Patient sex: F
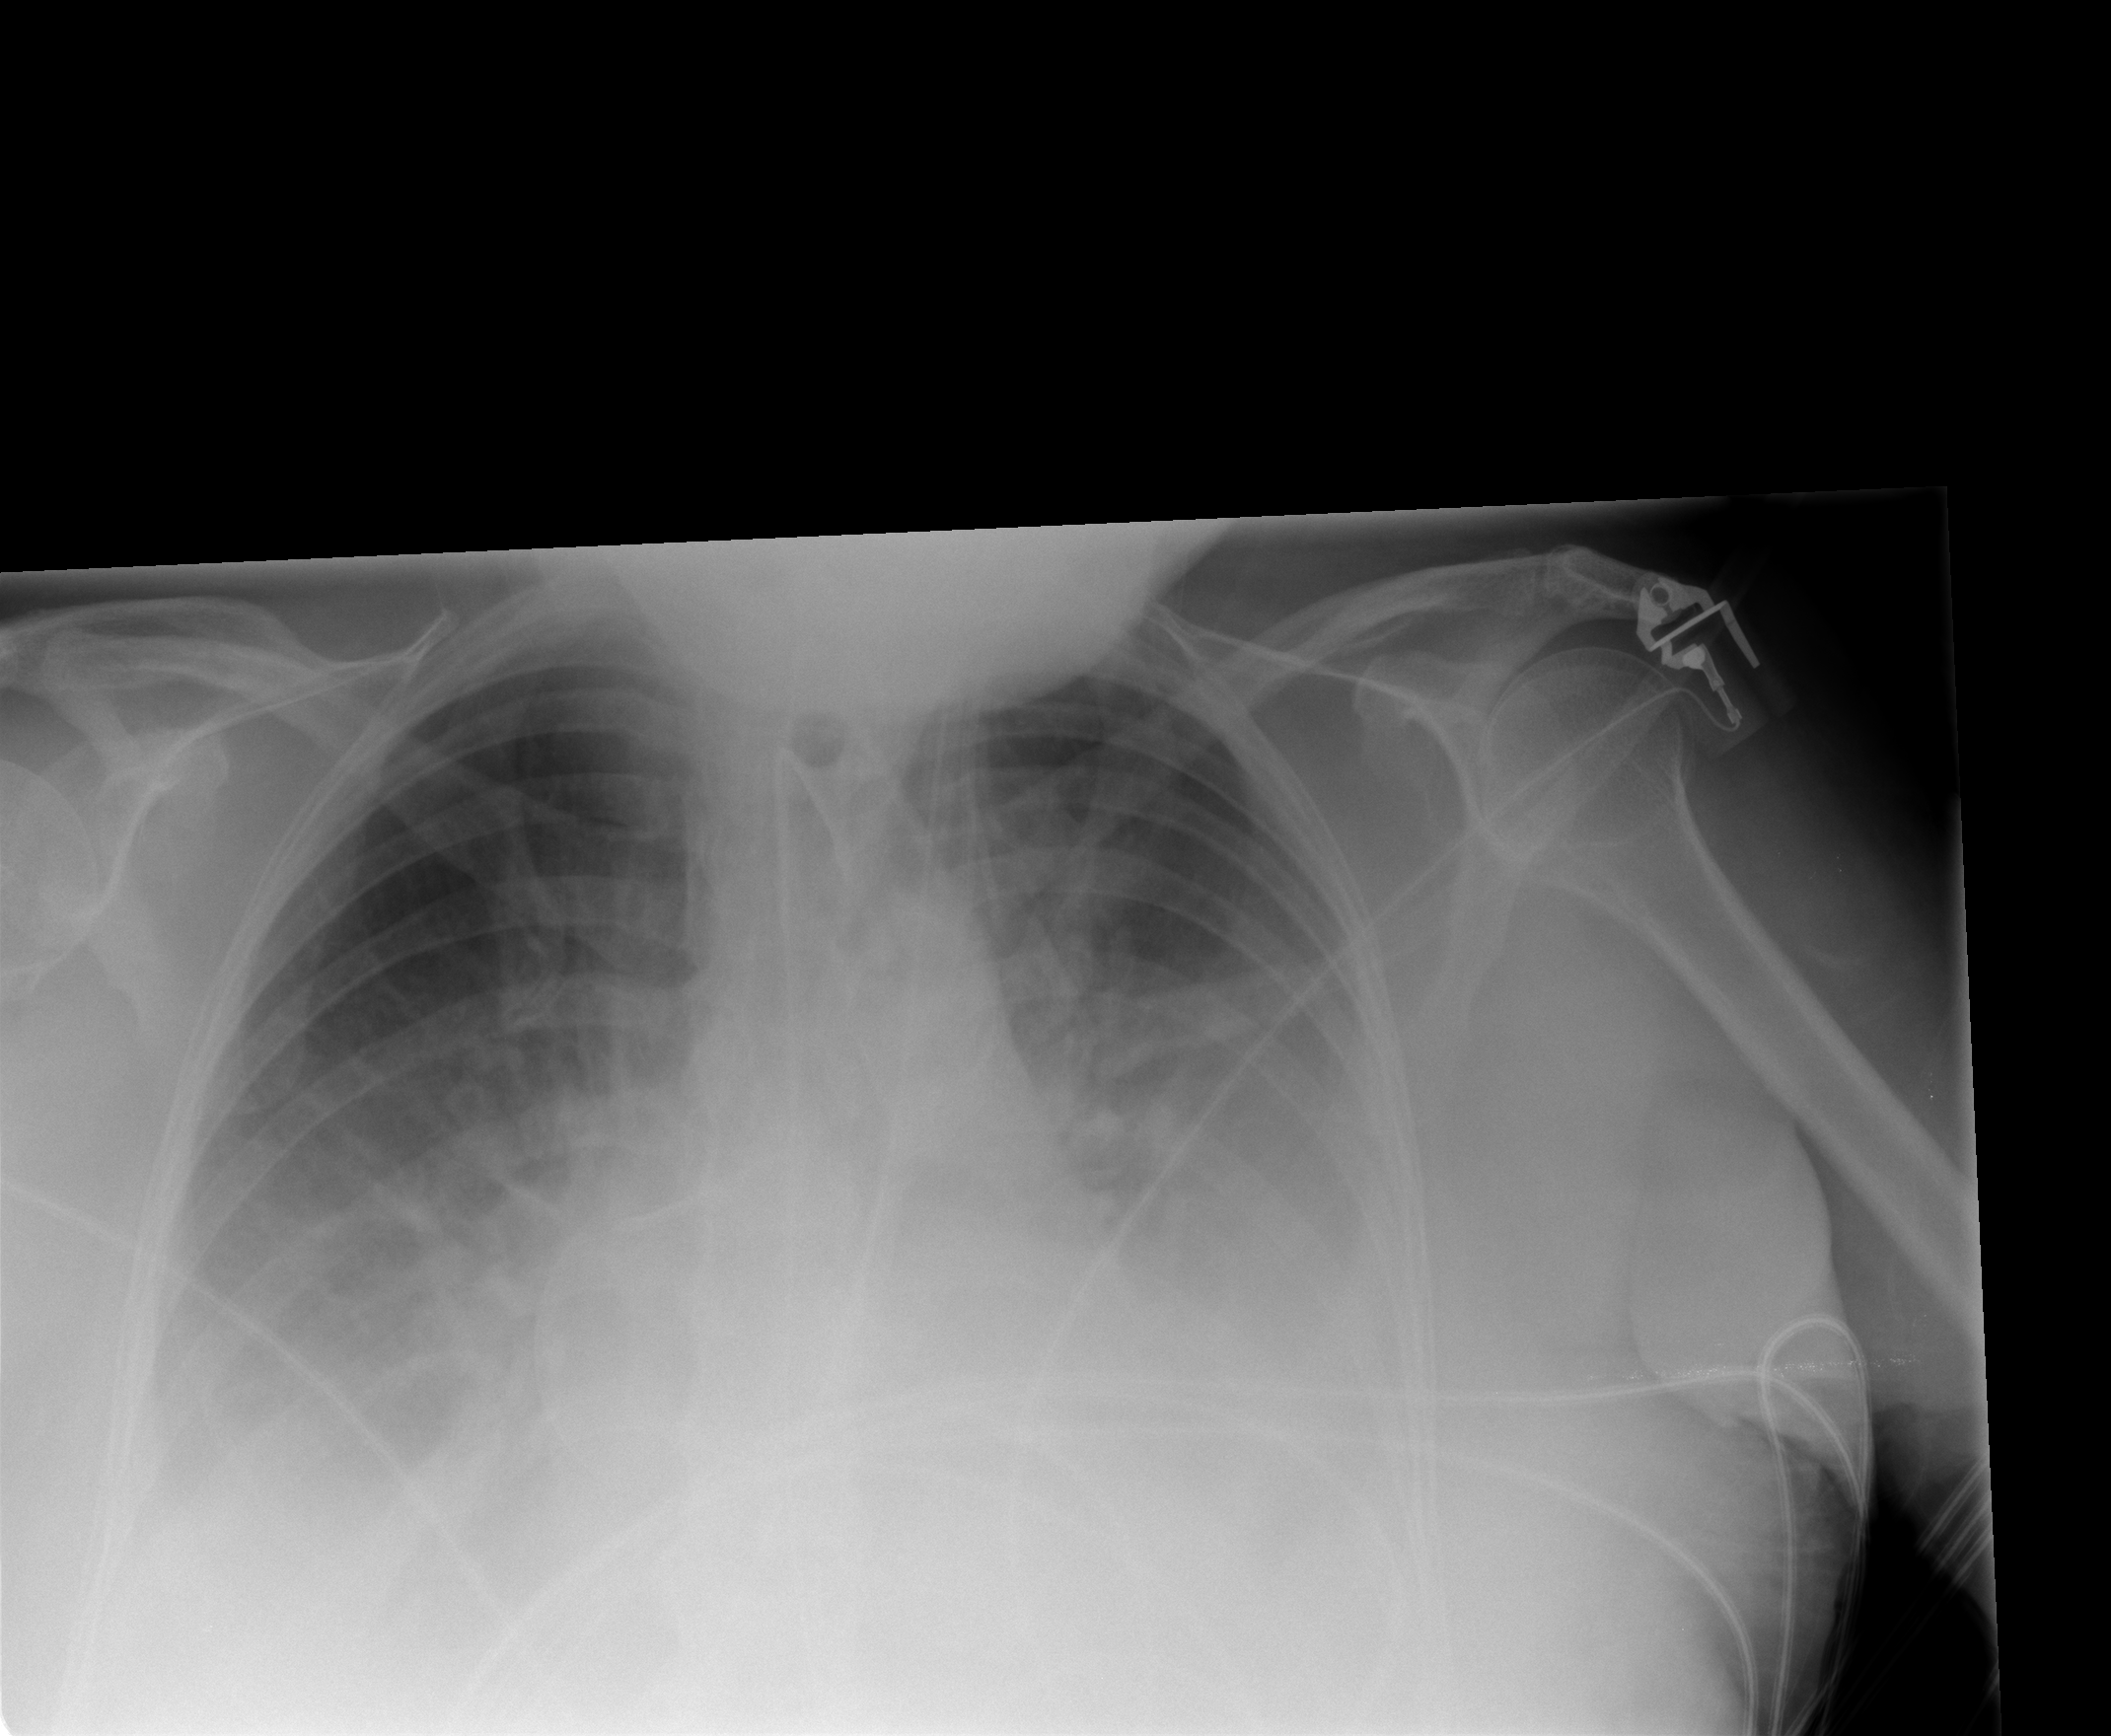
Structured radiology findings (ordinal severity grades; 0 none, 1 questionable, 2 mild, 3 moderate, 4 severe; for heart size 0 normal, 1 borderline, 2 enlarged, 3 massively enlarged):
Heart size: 1
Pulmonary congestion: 3
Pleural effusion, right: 2
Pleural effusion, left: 3
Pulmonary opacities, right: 0
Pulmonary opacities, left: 0
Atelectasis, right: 2
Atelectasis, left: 2